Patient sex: M
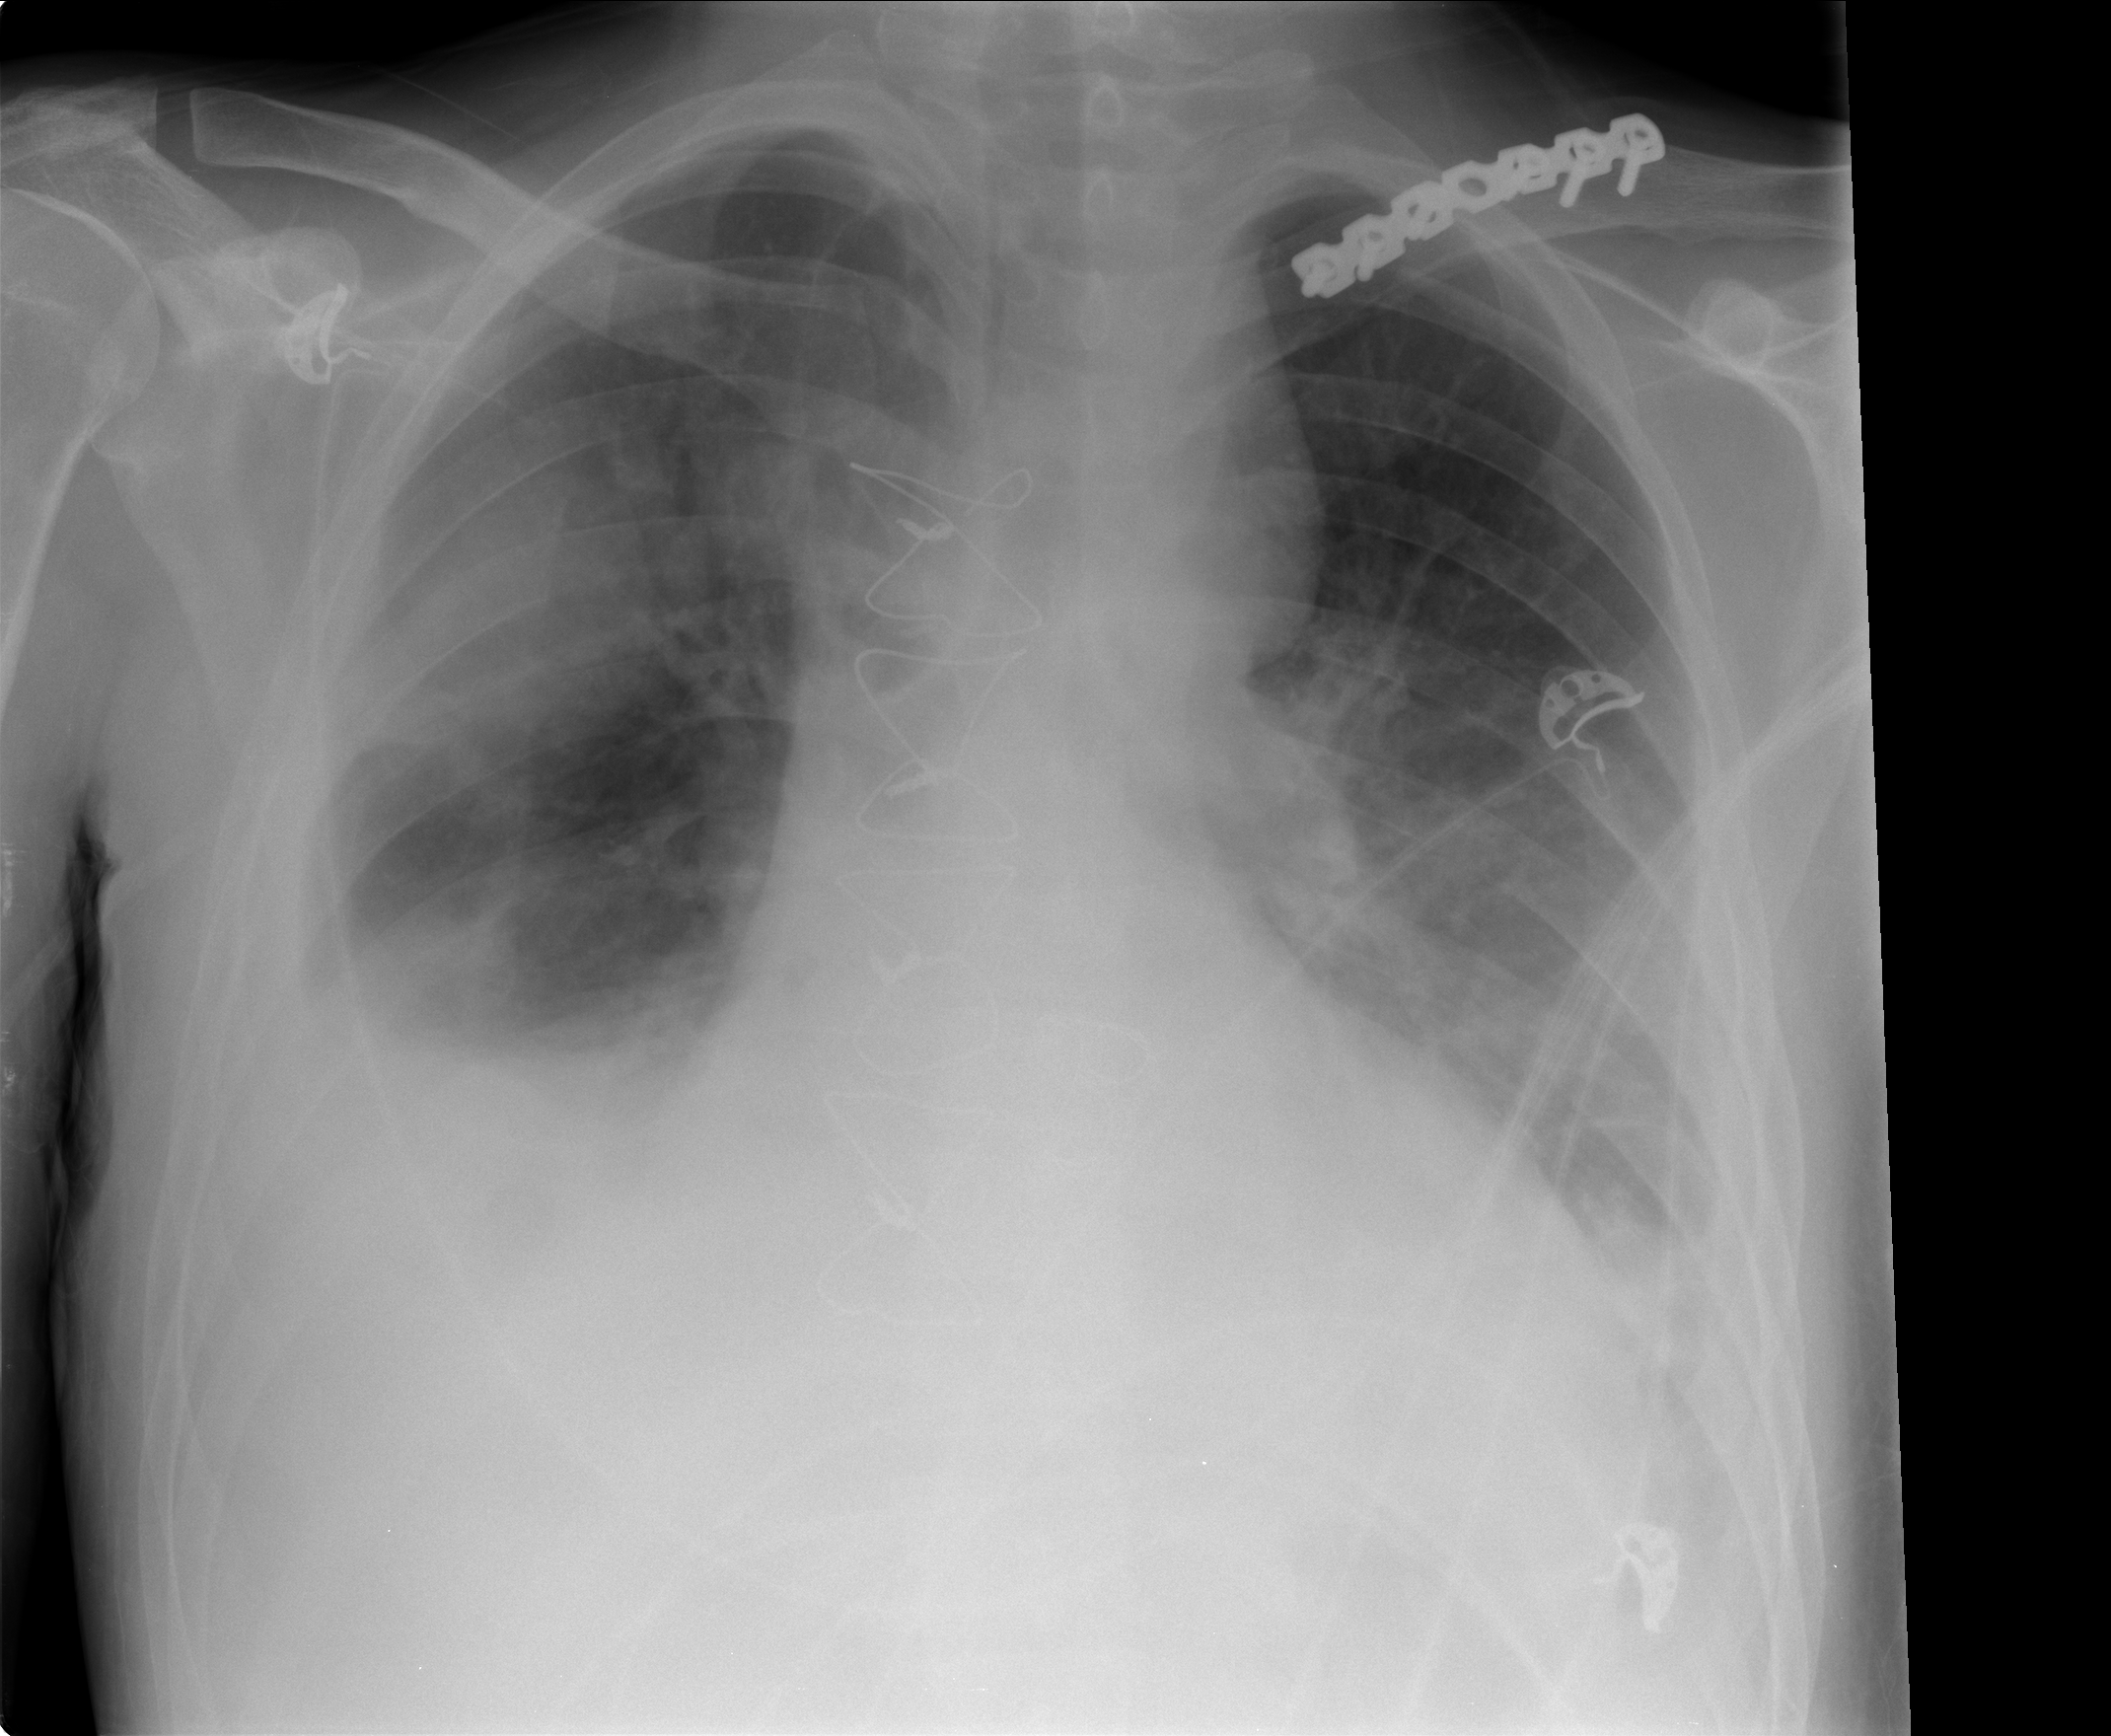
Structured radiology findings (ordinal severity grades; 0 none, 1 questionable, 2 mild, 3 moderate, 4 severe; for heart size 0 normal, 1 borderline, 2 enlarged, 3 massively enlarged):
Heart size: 2
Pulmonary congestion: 0
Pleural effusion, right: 3
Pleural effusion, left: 2
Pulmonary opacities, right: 1
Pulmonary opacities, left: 0
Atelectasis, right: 2
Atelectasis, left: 2